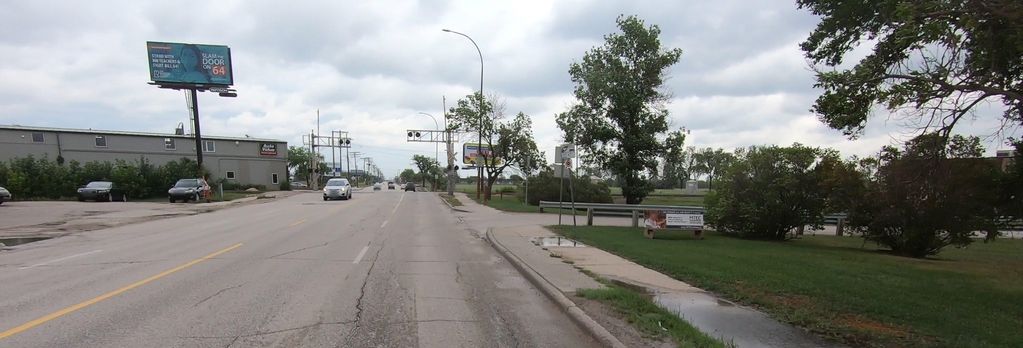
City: winnipeg